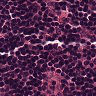
Metastatic tissue present: no